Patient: sex M, age 57
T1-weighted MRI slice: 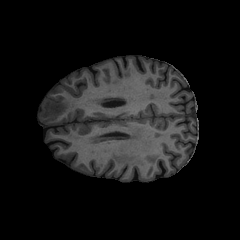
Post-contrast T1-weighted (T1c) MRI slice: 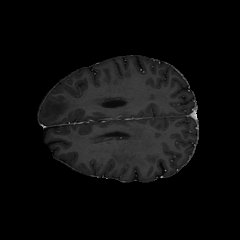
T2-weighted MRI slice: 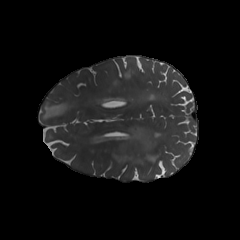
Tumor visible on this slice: yes
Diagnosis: Glioblastoma, IDH-wildtype
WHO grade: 4